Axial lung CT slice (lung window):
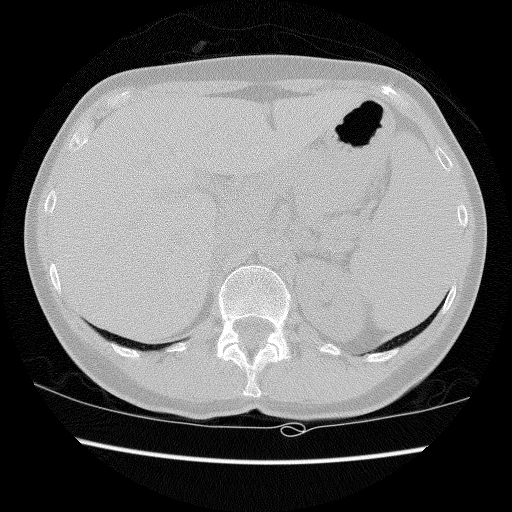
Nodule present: no